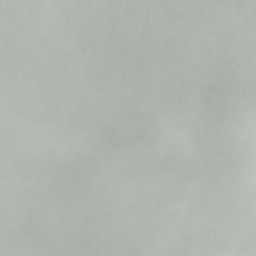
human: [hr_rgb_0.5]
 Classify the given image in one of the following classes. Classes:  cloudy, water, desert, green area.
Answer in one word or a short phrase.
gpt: cloudy